Interaction volume radius: 10 \u00c5
Interaction volume height: 25 \u00c5
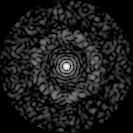
Disorder parameter: 0.8371